Question: I'm creating a responsive page with three elements. The left two elements are set to 'display:inline-block' so they'll appear side-by-side. The third element is set to 'float:right' so it will align to the right side of the page instead of being inline with the other two elements. I have a CSS media query that makes all three elements display vertically when the window is less than 600px wide.
When I shrink the window smaller than 600px and then stretch it out to be wide again, the third element does not display at the top of the page. It floats to the right side of the page, but there is space at the top as if it's placed below the other two elements.
I see this behavior on a Mac in Chrome 43 and Safari 7.1.6, but NOT in Firefox 38.0.5.
Why does this happen?
Is there any remedy?
I realize there are other ways to structure this layout to avoid this issue. I'm more interested in why this behavior occurs than in alternate methods, especially since it only seems to happen in specific browsers.
Here's an illustration of the issue:

Please see the demonstration below. Use the "Full page" button so that you can resize the window to test the media query.
'''
div#image {
display: inline-block;
vertical-align: middle;
width: 30%;
}
div#image img {
max-width: 100%;
}
div#caption {
display: inline-block;
width: 20%;
}
div#text {
float: right;
width: 30%;
}
div#text p {
margin: 0 0 1em;
}
@media only screen and (max-width: 600px) {
div#image,
div#caption {
display: block;
width: auto;
}
div#text {
float: none;
width: auto;
}
}
'''
'''
<div id="image">
<img src="http://lorempixel.com/400/300/abstract/3/" alt="">
</div>
<div id="caption">
Caption goes here.
</div>
<div id="text">
<p>Lorem ipsum dolor sit amet, consectetuer adipiscing elit. Morbi commodo, ipsum sed pharetra gravida, orci magna rhoncus neque, id pulvinar odio lorem non turpis. Nullam sit amet enim. Suspendisse id velit vitae ligula volutpat condimentum. Aliquam erat.</p>
<p>Sed quis velit. Nulla facilisi. Nulla libero. Vivamus pharetra posuere sapien. Nam consectetuer. Sed aliquam, nunc eget euismod ullamcorper, lectus nunc ullamcorper orci, fermentum bibendum enim nibh eget ipsum. Donec porttitor ligula eu dolor.</p>
<p>Proin at eros non eros adipiscing mollis. Donec semper turpis sed diam. Sed consequat ligula nec tortor. Integer eget sem.</p>
</div>
'''
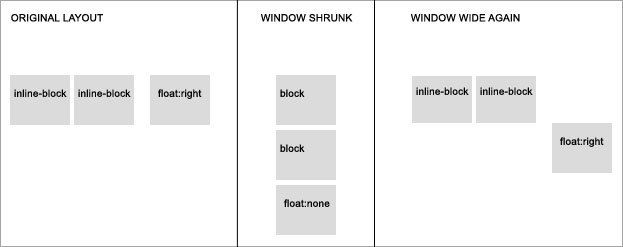
Answer: It's because of the 'float:none' - for some reason* it remains stuck when you stretch back - just don't use it and you'll be fine. That div staying floated in a column won't probably make any difference anyway.
*(I suspect browsers may choose to ignore reverting the rules in this case to save on resources, since this sort of resizing is mostly done by developers for testing purposes and not so much by regular users - but it's just speculation)